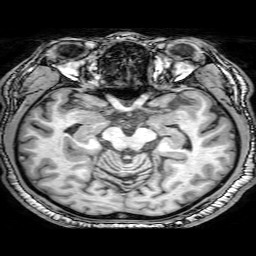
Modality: T1w
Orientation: coronal
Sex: male
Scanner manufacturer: philips
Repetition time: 0.008132 s
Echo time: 0.00372 s